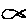
Label: fish